Question: Okay, so I am working on a website for a client: <URL>.
The problem I'm running into is this huge space on the three columns on the homepage:

For some reason, this extra height is being added. I have tried the following:
'.grid3column { height: 300px!important; }'
But it just won't work. Does anyone have any idea why this might be happening? I've been debugging for hours and can simply not figure out what the problem is.
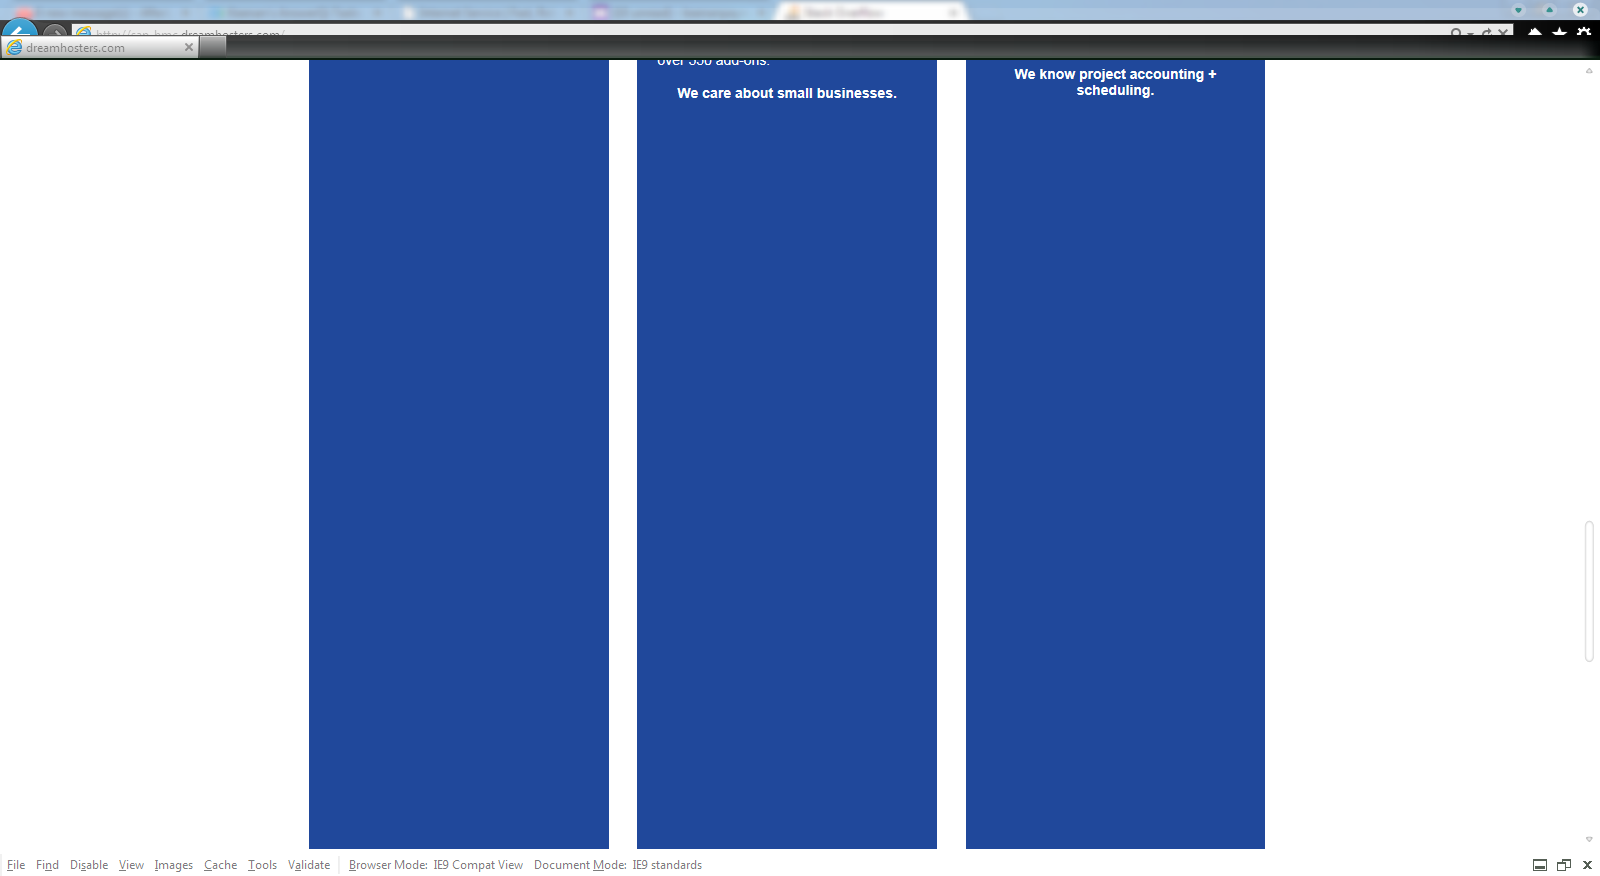
Answer: Your problem is that the page is being displayed by IE in Quirks mode.
The reason for this is that IE is ignoring the '<!DOCTYPE>' that you've specified.
And the reason for that is because you have some stray HTML code in front of the doctype. This stray code is invalid where it is in any case, because it is body content outside of the '<body>' tag, but in addition to that, it also has a specific problem in IE in that it breaks IE's recognition of the doctype.
The doctype be the very first thing in the page in order for IE to recognise it.
If IE doesn't recognise the doctype, it will drop into Quirks mode. This will break a whole load of your CSS code. And that is the root cause of your problem.
Okay, so the doctype issue is fixed, but there are still HTML errors, including some mis-matched tags.... which just happen to be in the tags at the bottom of your blue columns.
I suggest running your site through the <URL>, which will show you the problem. Fix the errors that the validator tells you about, and you'll fix the problem.